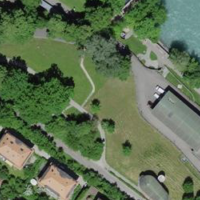
EUNIS habitat code: 53
Species observed at this site:
Corvus frugilegus
Carpinus betulus
Euonymus europaeus
Acer pseudoplatanus
Corylus avellana